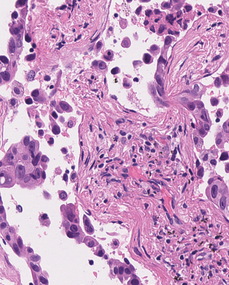
Tumor epithelial tissue: yes
Tumor-associated stroma tissue: yes
Normal tissue: no